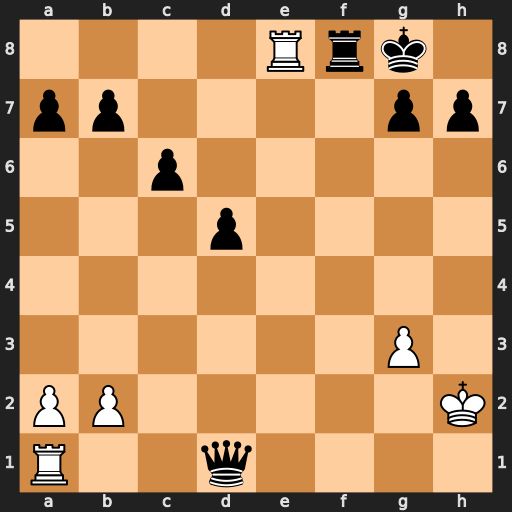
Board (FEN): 4Rrk1/pp4pp/2p5/3p4/8/6P1/PP5K/R2q4
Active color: w
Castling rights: -
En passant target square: -
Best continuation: Rxf8+ Kxf8 Rxd1